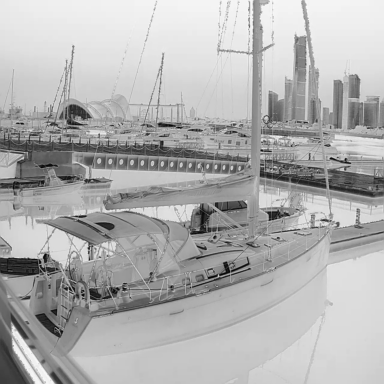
There are six objects shown in the infrared image, including a sailboat, and five canoes.